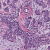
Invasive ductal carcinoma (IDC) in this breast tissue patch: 1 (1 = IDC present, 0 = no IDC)